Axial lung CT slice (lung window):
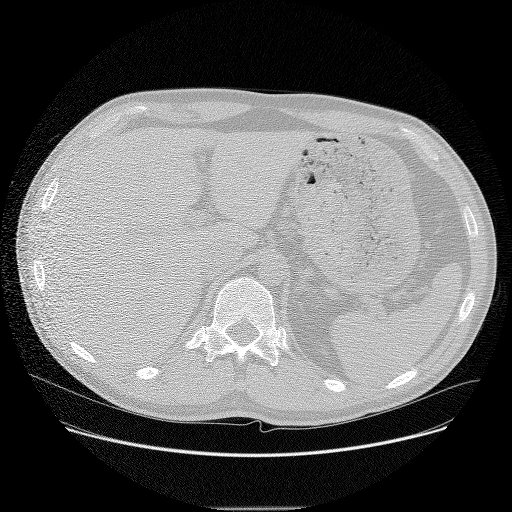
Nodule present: no